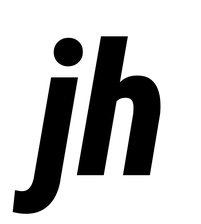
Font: Roboto-Italic_Condensed_ExtraBold_Italic